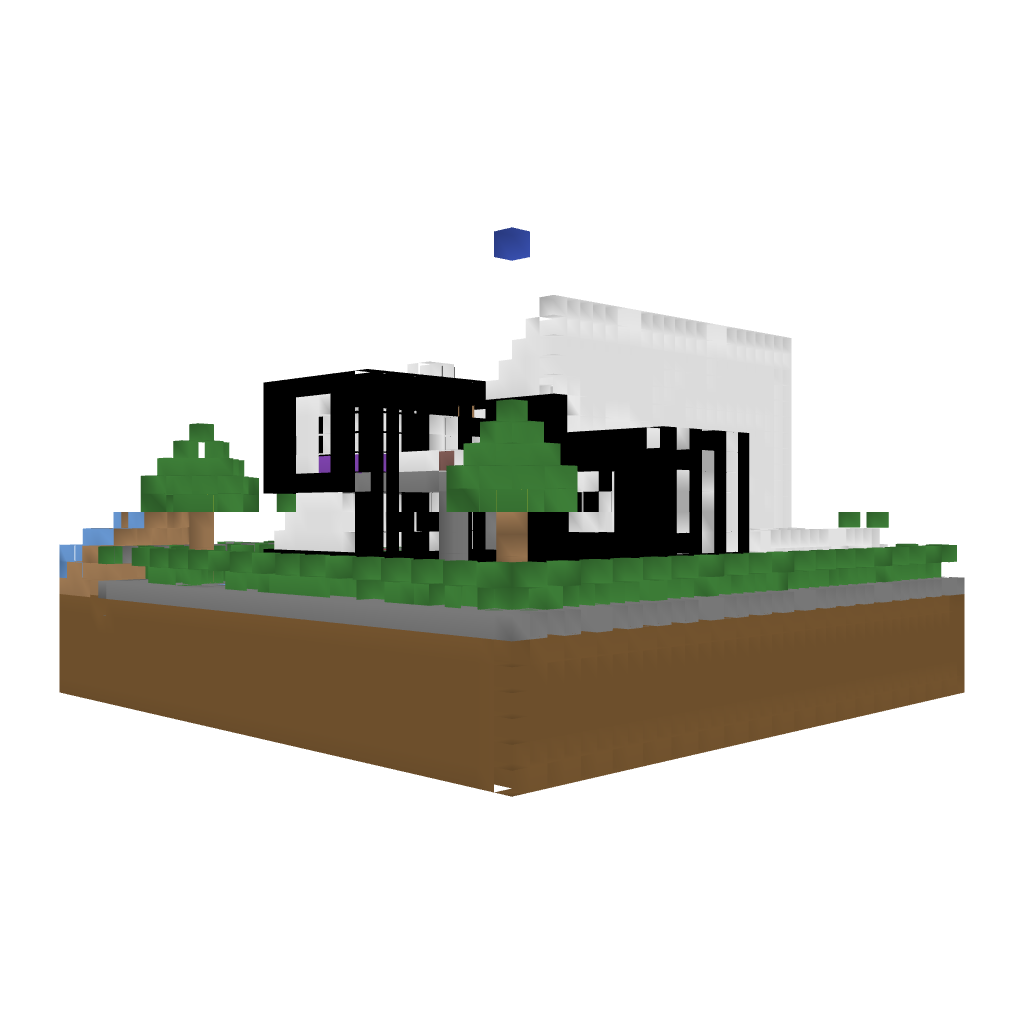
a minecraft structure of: Modern House #1 bad low quality